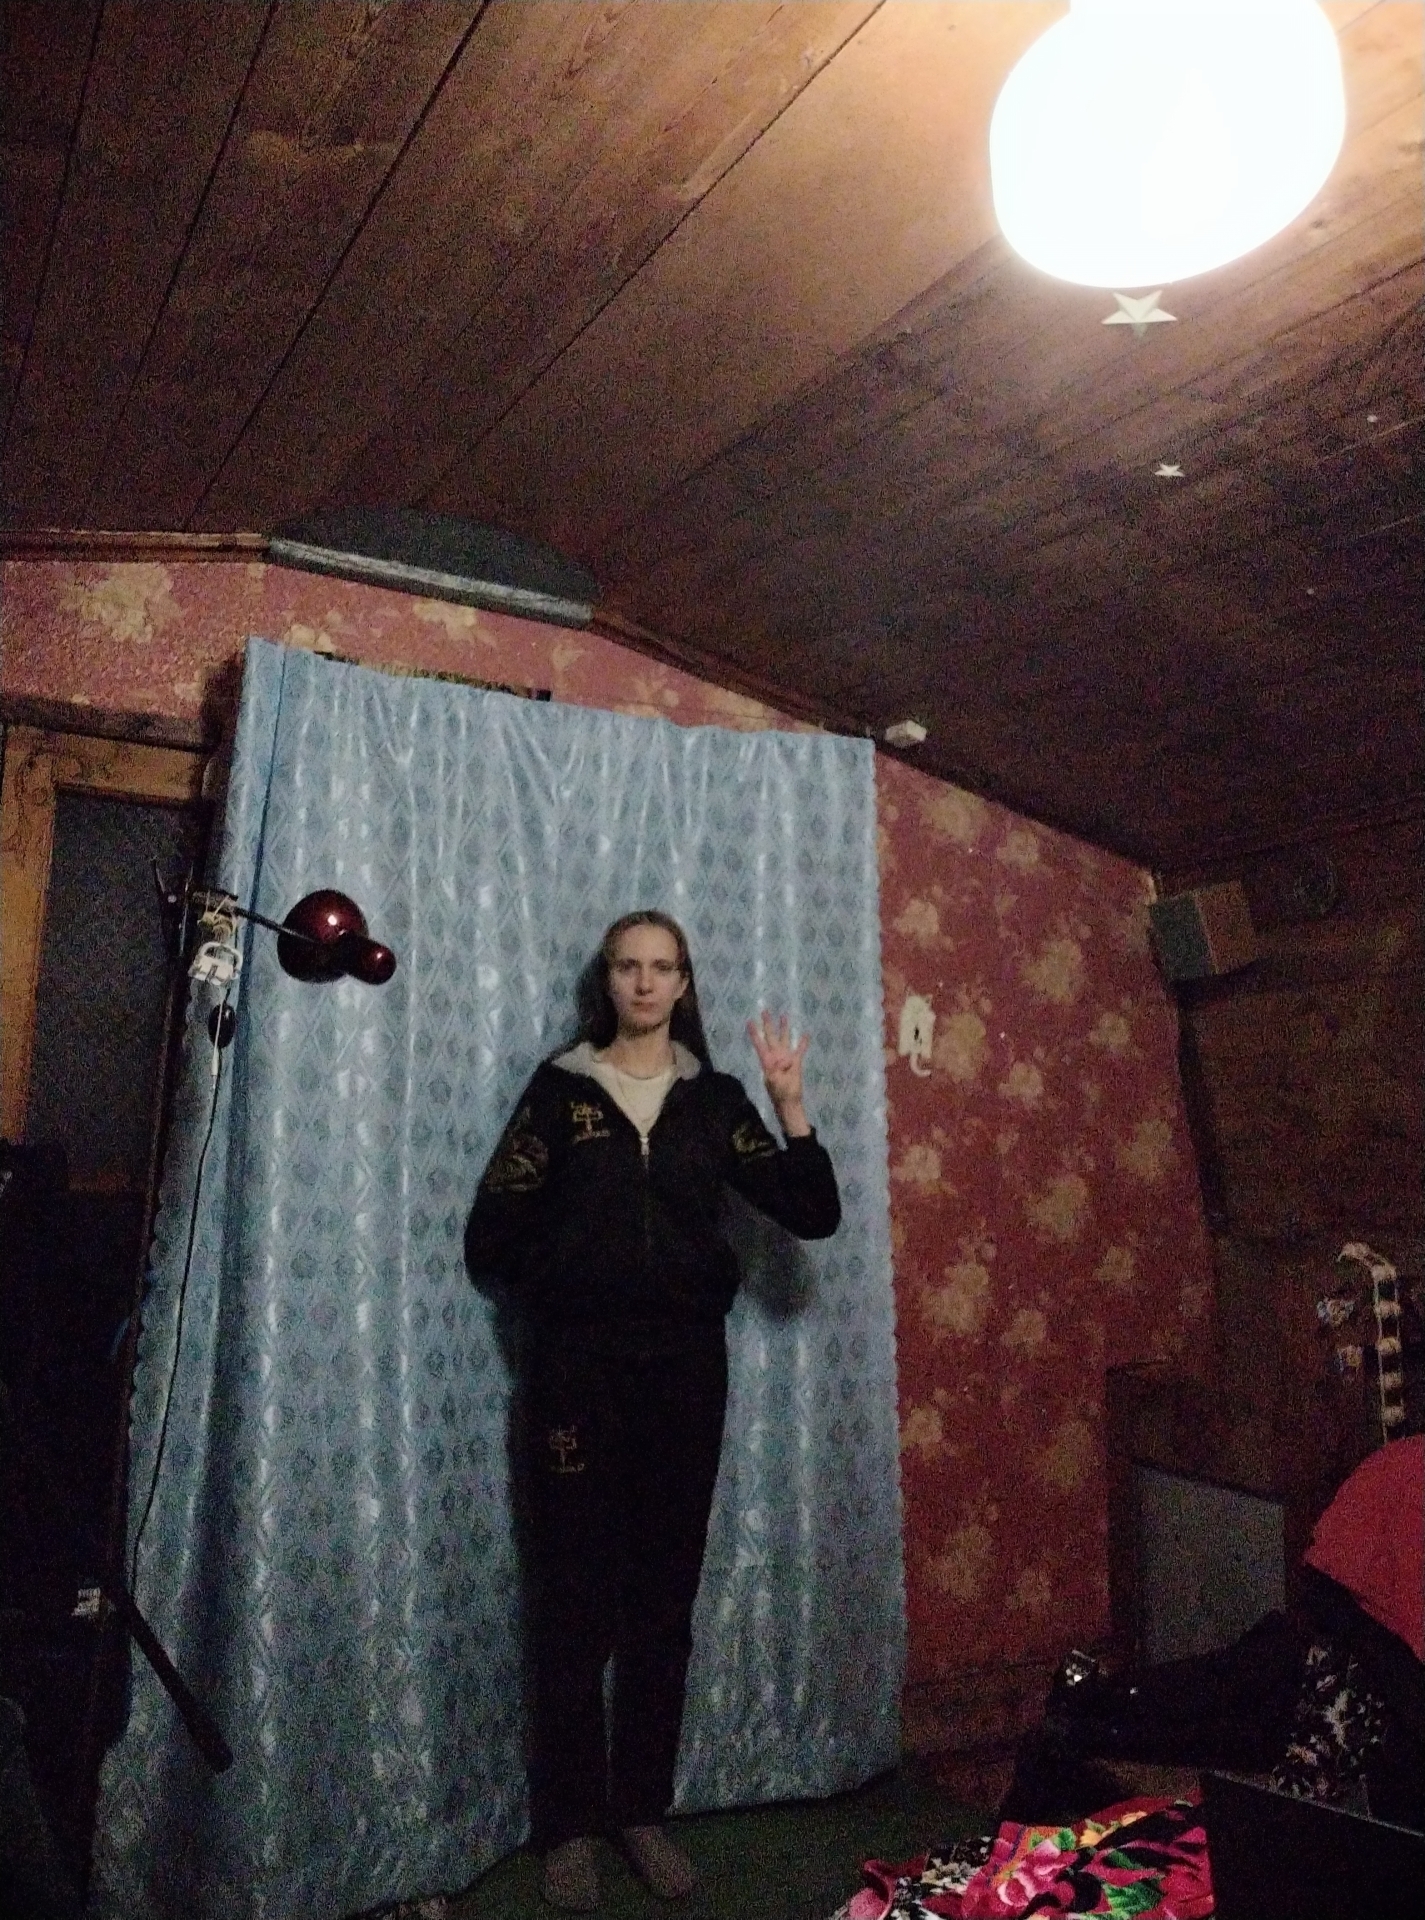
Label: noise